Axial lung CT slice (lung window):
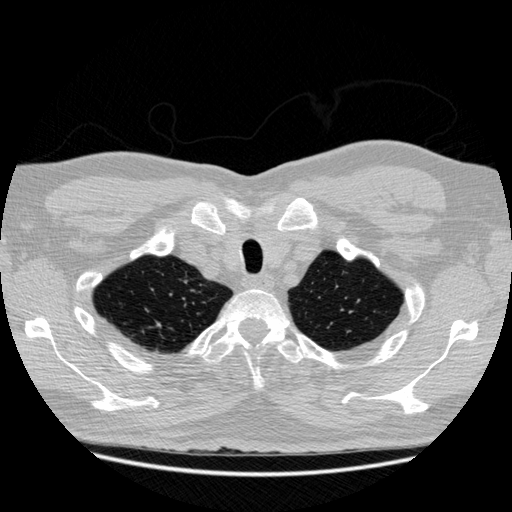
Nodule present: no